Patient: sex F, age 66
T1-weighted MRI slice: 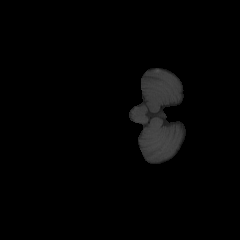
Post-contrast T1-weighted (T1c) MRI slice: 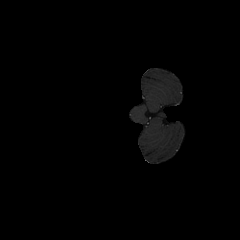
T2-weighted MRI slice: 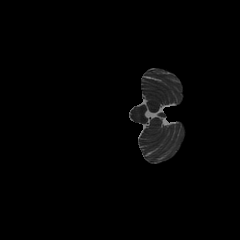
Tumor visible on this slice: no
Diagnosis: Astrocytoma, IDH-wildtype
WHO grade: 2